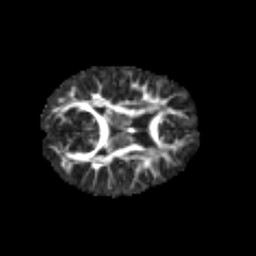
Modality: FA
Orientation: axial
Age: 6
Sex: female
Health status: healthy